Aerial crown-view tile of a tropical tree (Barro Colorado Island, Panama), acquired 20250124:
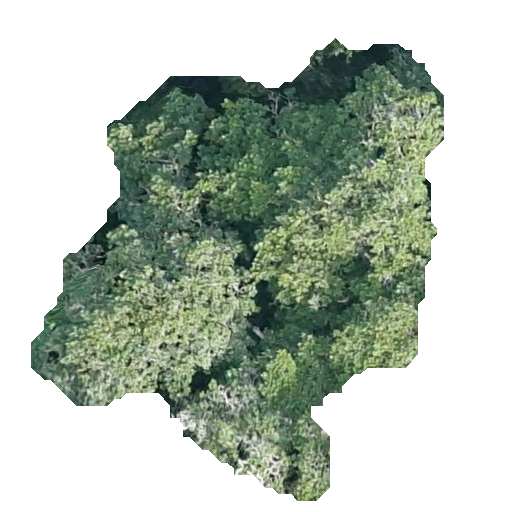
Species: Ficus insipida
GBIF accepted scientific name: Ficus insipida
Crown area: 178.873 m²